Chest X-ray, PA view. Patient: 39 years old, sex M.
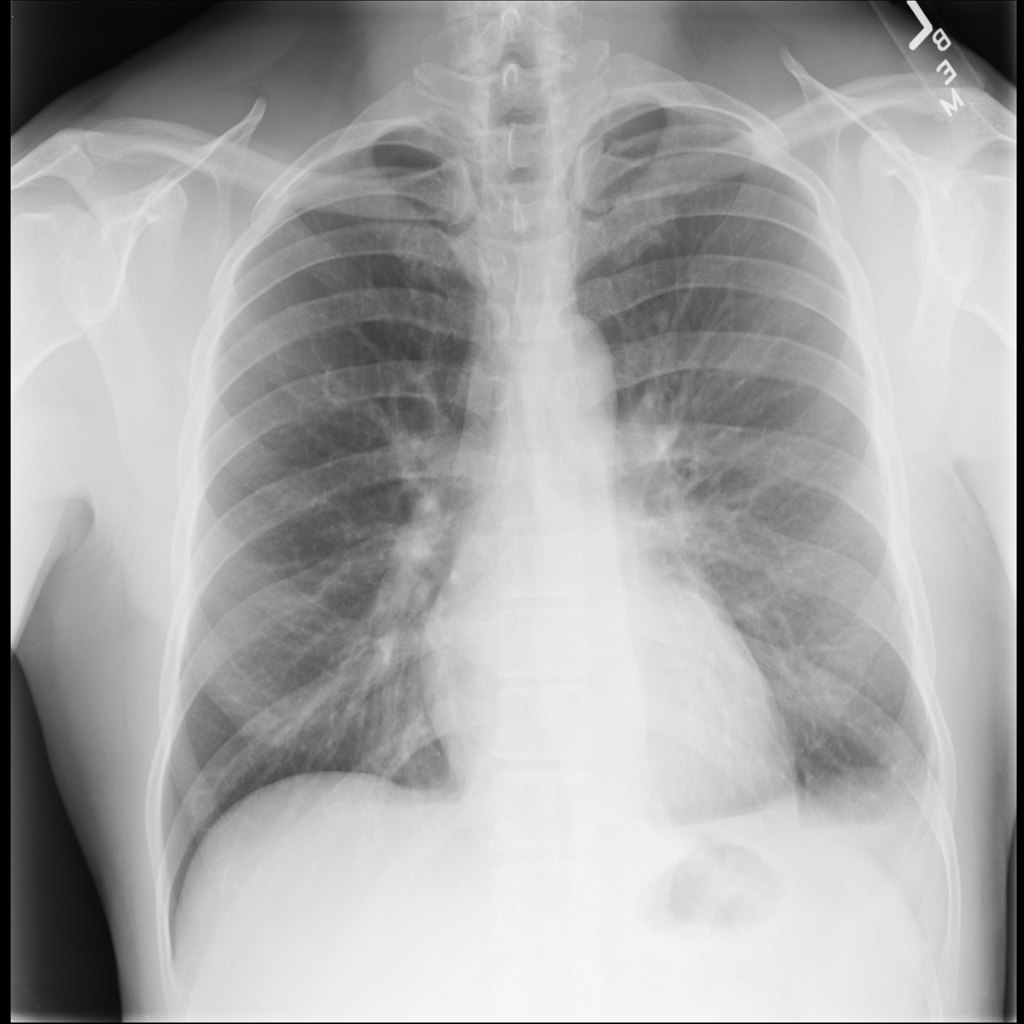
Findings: Effusion, Infiltration